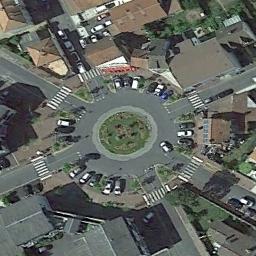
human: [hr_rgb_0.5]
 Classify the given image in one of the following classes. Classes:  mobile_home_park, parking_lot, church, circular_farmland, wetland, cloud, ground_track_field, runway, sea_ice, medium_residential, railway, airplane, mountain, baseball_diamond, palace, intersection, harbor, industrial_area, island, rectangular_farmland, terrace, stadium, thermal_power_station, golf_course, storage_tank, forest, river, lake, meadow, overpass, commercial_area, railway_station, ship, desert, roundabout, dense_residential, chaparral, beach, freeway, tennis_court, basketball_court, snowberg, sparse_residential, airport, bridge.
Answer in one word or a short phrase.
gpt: roundabout